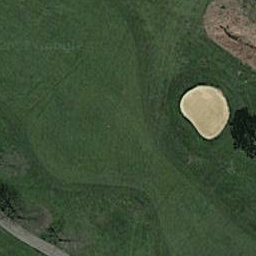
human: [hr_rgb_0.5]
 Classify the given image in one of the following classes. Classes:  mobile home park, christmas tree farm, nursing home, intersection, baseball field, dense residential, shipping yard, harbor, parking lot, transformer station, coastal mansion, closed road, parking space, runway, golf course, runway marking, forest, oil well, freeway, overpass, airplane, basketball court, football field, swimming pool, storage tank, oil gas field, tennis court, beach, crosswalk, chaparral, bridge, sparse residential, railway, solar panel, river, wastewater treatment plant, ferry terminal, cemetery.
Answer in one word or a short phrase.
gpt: golf course